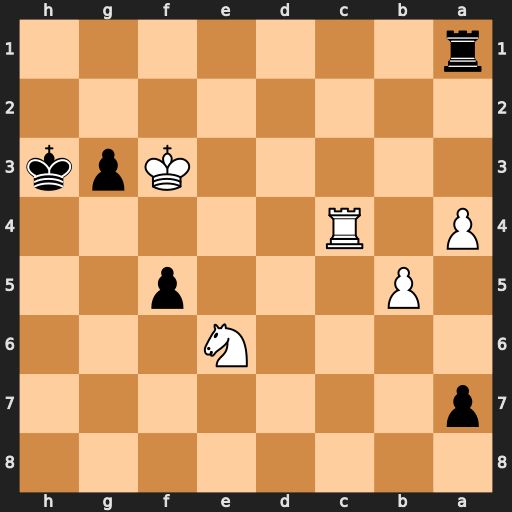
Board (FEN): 8/p7/4N3/1P3p2/P1R5/5Kpk/8/r7
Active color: b
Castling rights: -
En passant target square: -
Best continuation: Rf1+ Ke3 g2 Nf4+ Rxf4 Kxf4 g1=Q